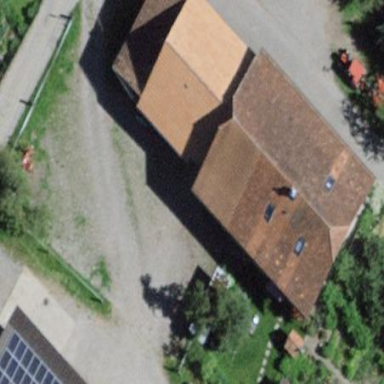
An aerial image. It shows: Farm building.